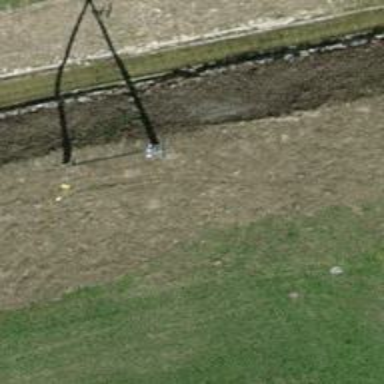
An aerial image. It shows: Minor power line.